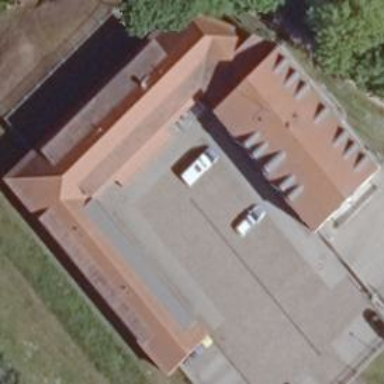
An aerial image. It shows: Police building.